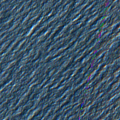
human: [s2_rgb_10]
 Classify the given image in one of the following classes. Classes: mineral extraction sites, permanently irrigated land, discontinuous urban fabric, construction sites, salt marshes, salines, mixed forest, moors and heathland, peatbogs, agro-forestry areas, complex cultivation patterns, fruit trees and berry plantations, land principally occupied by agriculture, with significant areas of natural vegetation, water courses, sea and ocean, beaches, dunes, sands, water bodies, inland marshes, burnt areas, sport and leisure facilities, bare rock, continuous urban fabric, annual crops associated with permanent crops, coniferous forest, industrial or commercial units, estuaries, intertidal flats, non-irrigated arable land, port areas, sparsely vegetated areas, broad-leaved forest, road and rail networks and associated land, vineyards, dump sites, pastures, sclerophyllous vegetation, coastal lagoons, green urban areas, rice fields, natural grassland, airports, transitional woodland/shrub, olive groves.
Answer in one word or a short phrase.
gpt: sea and ocean